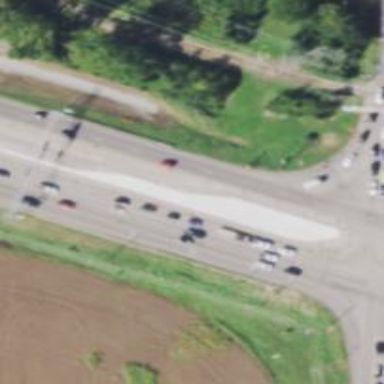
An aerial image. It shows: Trunk link highway.